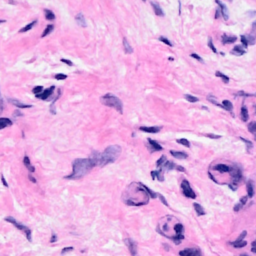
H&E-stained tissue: Breast